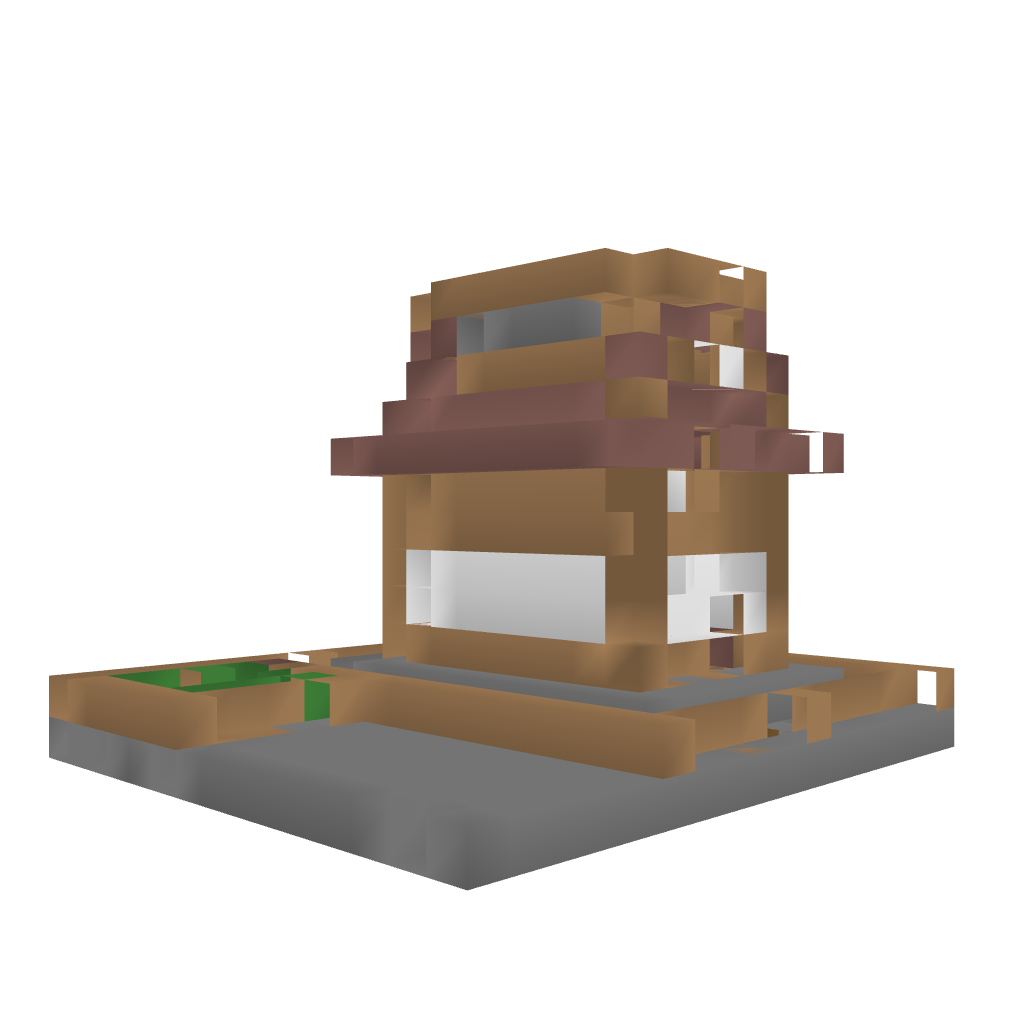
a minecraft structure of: Basic house n°1 good quality